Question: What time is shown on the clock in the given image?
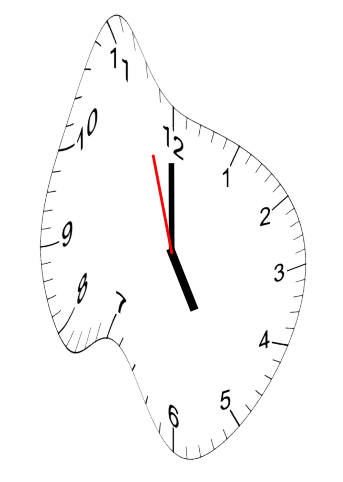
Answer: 04:59:57